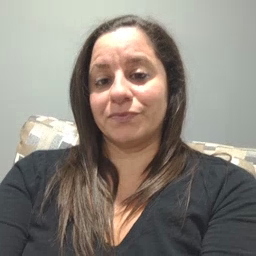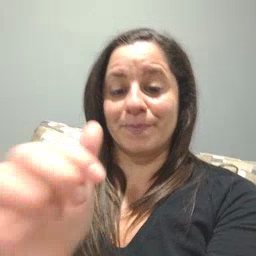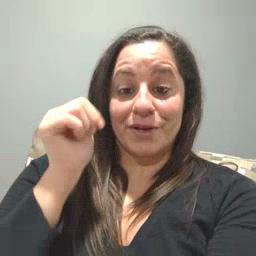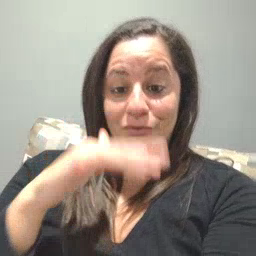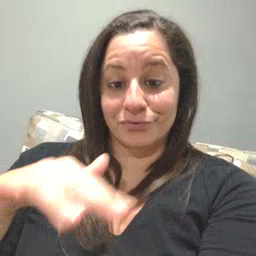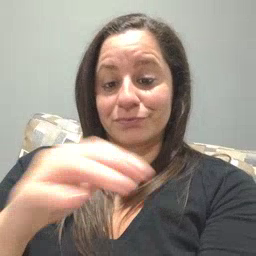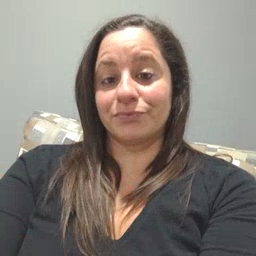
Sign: backyard